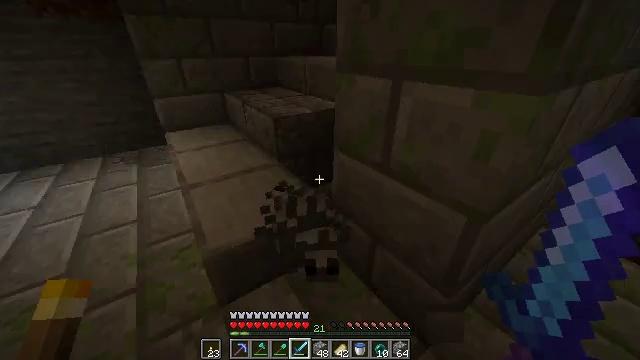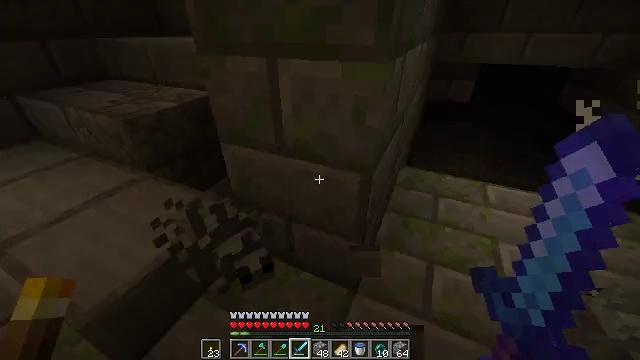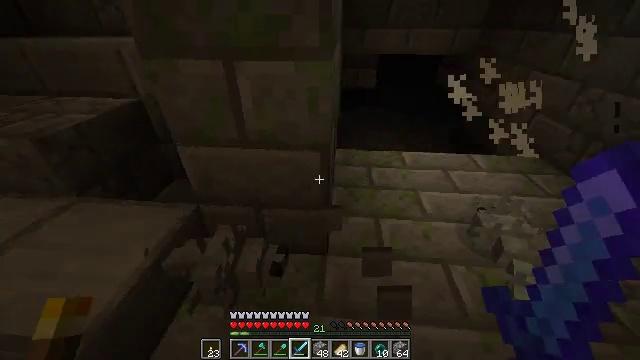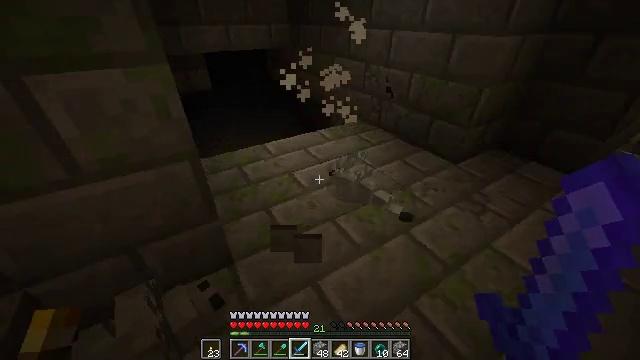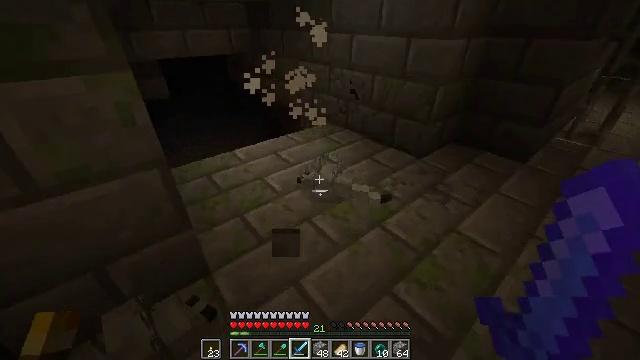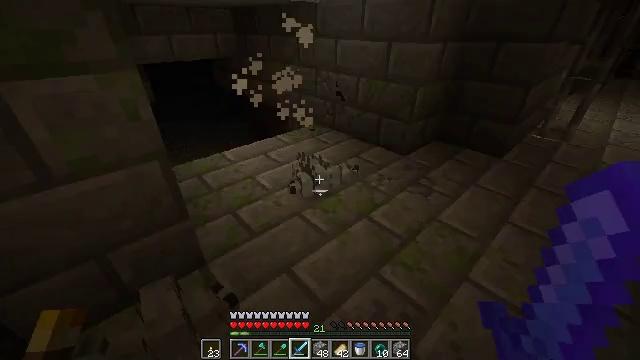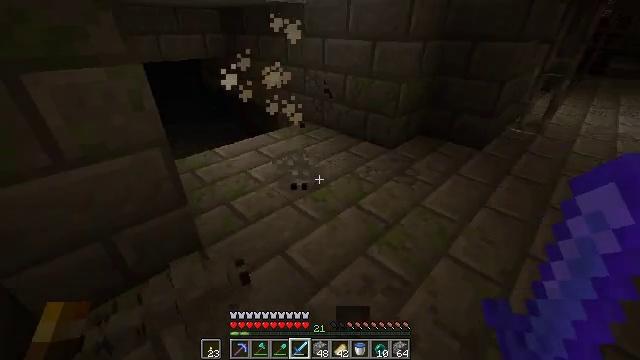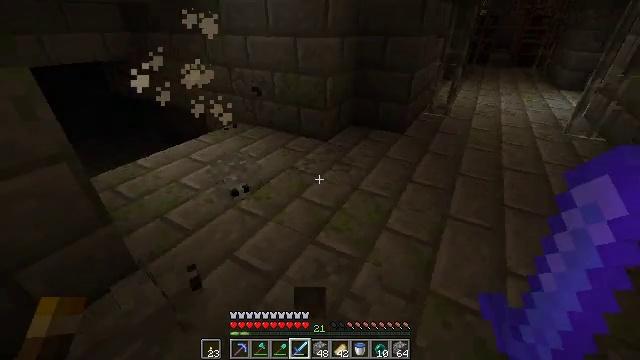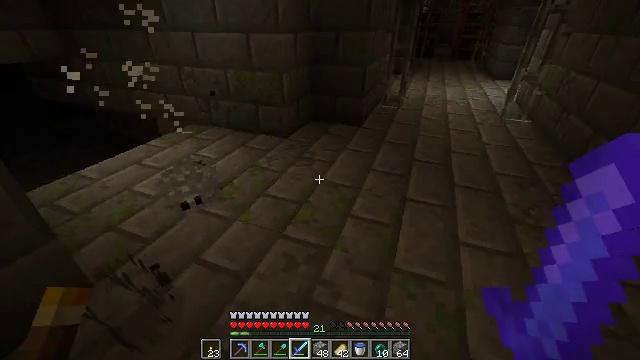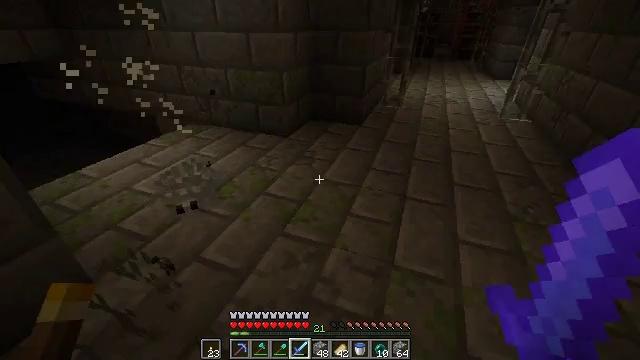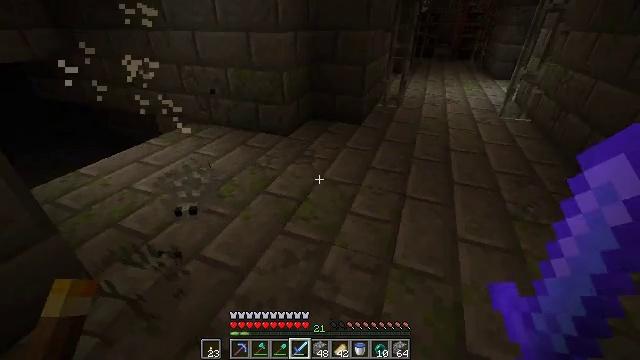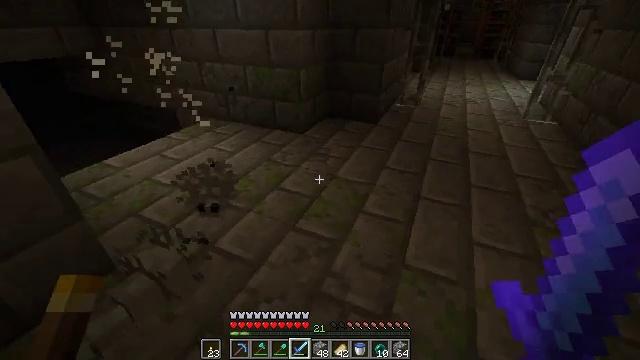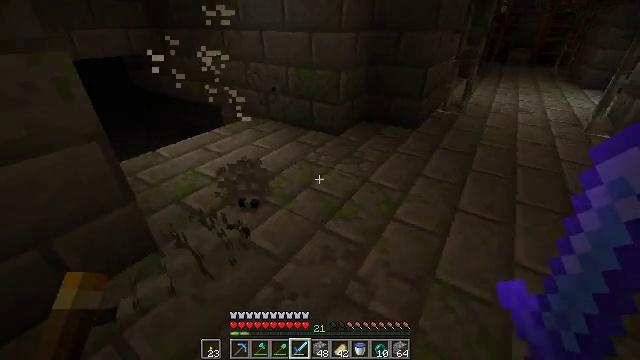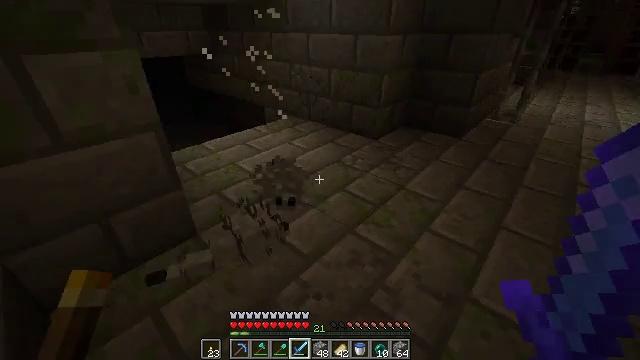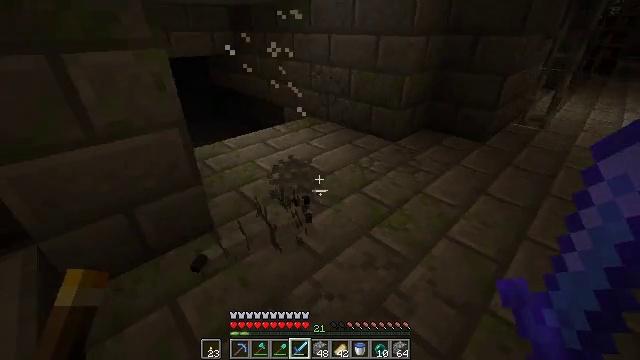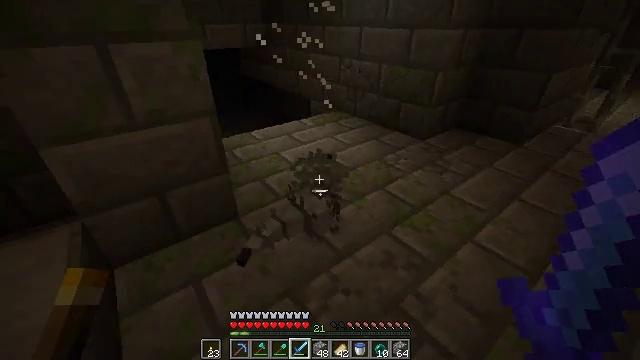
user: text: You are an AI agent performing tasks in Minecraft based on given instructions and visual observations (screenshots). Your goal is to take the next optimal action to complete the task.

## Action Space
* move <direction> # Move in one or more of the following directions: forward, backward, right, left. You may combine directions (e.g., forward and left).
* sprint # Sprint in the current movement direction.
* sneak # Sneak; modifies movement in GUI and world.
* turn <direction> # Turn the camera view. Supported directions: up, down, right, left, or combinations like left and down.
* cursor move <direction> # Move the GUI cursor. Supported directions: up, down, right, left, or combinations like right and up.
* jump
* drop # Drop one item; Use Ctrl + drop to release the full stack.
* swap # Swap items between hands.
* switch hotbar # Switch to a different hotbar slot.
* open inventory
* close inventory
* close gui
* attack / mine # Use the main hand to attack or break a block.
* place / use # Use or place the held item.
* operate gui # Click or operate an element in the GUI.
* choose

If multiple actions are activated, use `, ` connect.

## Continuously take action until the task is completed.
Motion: motion action
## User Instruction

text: Kill mobs.
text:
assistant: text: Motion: move back and move left, sprint, turn right and down
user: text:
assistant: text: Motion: move back and move left, turn right and down
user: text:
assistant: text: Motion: move back and move left, turn right
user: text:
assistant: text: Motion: move back, turn right and up
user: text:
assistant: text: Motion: move back, turn right and up
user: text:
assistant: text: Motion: turn right
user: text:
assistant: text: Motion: turn right
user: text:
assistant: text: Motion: turn right
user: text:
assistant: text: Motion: no_op
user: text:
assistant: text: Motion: no_op
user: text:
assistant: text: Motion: turn left
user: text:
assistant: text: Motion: turn left
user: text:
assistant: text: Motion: turn left
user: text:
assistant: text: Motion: turn left
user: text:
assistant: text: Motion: turn left and down
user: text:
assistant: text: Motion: turn left and down
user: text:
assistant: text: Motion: turn left and down, attack / mine
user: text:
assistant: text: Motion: turn left and down, attack / mine
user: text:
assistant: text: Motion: attack / mine
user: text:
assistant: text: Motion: turn left and down
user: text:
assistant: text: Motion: no_op
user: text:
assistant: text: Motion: no_op
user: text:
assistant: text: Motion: turn right
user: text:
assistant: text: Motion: turn right
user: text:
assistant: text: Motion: turn right and up
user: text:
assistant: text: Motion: turn right and up
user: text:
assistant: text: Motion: turn right and up
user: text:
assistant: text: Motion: no_op
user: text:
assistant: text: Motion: no_op
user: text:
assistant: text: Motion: turn left